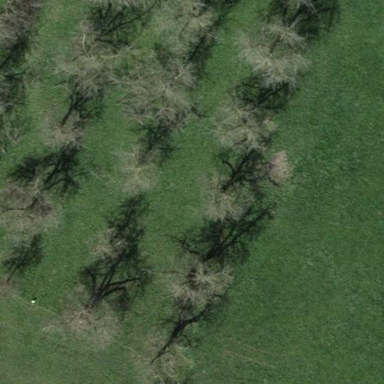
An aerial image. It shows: Orchard.